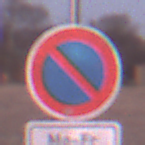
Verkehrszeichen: EingeschraenktesHalteverbot
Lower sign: ZeitangabenMitBeschraenkungAufWochentage2
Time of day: SunriseSunset
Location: Outdoor (Nature)
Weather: Clear
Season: NotSpecified
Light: Natural